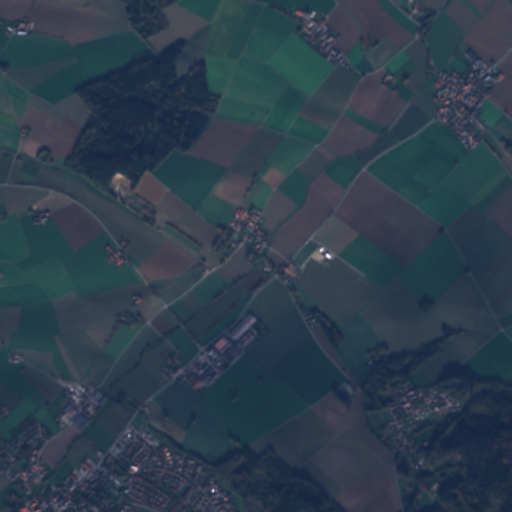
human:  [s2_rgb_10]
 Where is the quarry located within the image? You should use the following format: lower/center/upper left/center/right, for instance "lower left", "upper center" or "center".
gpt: The quarry is located in the center left of the image.
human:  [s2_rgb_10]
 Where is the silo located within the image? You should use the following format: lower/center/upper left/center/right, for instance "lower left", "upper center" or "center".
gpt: The silo is located in the upper center of the image.
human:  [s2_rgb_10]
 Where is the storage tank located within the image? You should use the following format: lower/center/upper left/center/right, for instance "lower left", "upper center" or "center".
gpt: The storage tank is located in the upper right of the image.
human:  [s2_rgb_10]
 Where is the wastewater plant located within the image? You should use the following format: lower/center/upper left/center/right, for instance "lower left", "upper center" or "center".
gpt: The wastewater plant is located in the upper right of the image.
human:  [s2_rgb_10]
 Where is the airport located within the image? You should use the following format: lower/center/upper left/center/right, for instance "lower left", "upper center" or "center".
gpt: There is no airport in the image.